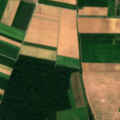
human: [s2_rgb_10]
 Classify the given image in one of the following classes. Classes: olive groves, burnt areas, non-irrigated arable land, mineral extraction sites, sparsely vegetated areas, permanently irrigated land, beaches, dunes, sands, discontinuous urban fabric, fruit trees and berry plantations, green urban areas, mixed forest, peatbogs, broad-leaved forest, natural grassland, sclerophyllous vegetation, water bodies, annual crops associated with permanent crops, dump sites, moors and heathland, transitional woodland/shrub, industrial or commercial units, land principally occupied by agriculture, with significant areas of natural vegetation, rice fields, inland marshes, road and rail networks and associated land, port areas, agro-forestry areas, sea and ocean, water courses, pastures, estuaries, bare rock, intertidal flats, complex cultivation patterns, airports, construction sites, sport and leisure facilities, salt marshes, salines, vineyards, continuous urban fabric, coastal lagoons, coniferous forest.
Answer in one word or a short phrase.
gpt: non-irrigated arable land, pastures, broad-leaved forest